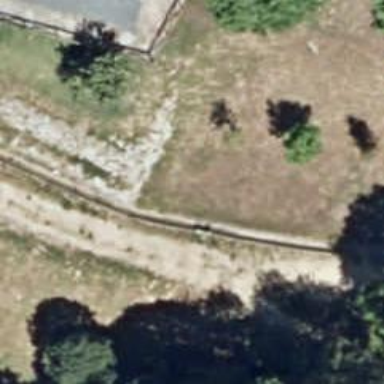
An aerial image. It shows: Retaining wall.